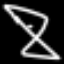
Label: hourglass